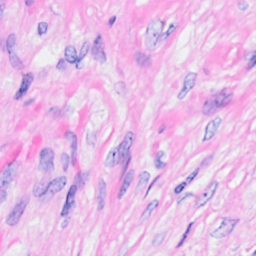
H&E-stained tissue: Breast